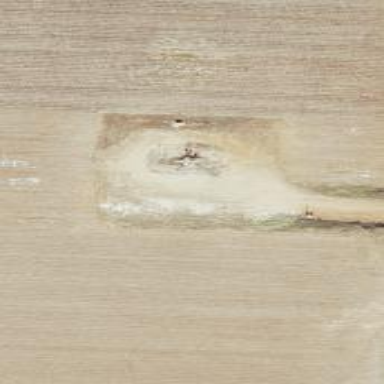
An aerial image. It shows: Petroleum well.